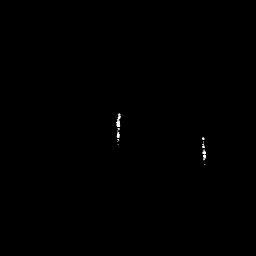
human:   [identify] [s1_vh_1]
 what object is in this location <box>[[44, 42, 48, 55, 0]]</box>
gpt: <ref>1 small ship at the center</ref>

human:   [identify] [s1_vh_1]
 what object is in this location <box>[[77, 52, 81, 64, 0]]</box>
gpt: <ref>1 small ship at the right</ref>